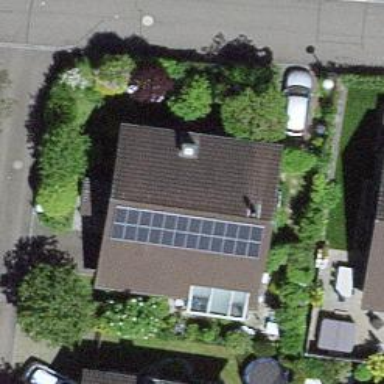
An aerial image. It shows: Solar photovoltaic panel generator.